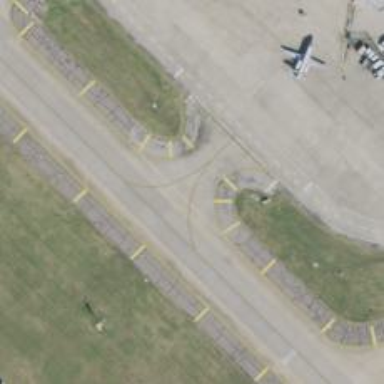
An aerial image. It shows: Image of taxiway at airport.